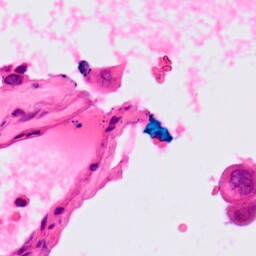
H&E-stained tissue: Lung